Question: I am trying to use Angular.
I am trying to Post Form of Angular, which have been done successfully, it is posting in JSON, But Problem is it only Post the input fields which have values, if i have filled a textbox then it will post that textbox value and fieldname, so how to know in controller which input fields have been posted.
Also how to send it to the model??
Here what i have done so far.
View.
'''
<!DOCTYPE html>
<html xmlns="http://www.w3.org/1999/html">
<head>
<link href="<?php echo base_url(); ?>/styles/formcss.css" rel="stylesheet" type="text/css"/>
<script src="<?php echo base_url(); ?>/scripts/angular.min.js"></script>
</head>
<body ng-app>
<div ng-controller="controller">
<form>
<label for="name">UserID:</label> <input type="text" name="UserID" ng-model="user.UserID" value=""><br>
<label for="UserName">Name:</label> <input type="text" name="UserName" ng-model="user.UserName" value=""><br>
<label for="rollno">In Game Name:</label> <input type="text" name="GameName" ng-model="user.InGameName" value="" ><br>
<label for="father">CNIC Number:</label> <input type="number" name="Cnic" ng-model="user.Cnic" value="" ><br>
<label for="age">Age:</label> <input name="Age" ng-model="user.Age" type="number" value="" ><br>
<label for="email1">Email:</label> <input name="Email" ng-model="user.Email" type="email" value="" ><br>
<label for="email2">Res enter Email:</label> <input id="email2" type="email" name="email2" value="" ><br>
<label for="pass1">Password:</label> <input id="pass1" type="password" name="Pass" ng-model="user.Password" value=""><br>
<label for="pass2">Re enter Password:</label> <input id="pass2" type="password" name="pass2" value="" ><br>
<label style="margin-bottom:-10px; " for="male">Male</label><input class="gen" ng-model="user.Gender" id="male" type="radio" name="g" value="Male"><br>
<label style="margin-bottom:15px;" for="female">Female</label><input class="gen" ng-model="user.Gender" id="female" type="radio" name="g" value="Female"><br>
<label class="dis" for="about" >About:</label> <textarea rows="5" cols="40" id="about" type="text" value=""></textarea><br>
<button style="margin-left: 225px;" ng-click="save()" >Save</button>
</form>
</div>
<script>
function controller ($scope,$http)
{
var angularform="<?php echo base_url(); ?>index.php/datacon/angform"
$scope.save=function()
{
$http.post(angularform, $scope.user);
}
}
</script>
</body>
</html>
'''
Controller:
'''
public function angform()
{
$get=file_get_contents('php://input');
$json_get=json_decode($get);
foreach($json_get as $key=>$value){
// i think something it has to do here.
}
$this->load->model('datamodel');
$this->datamodel->insert($data);
}
'''
here is the screenshot, i have filled three fields so it posted the values of three fields only.

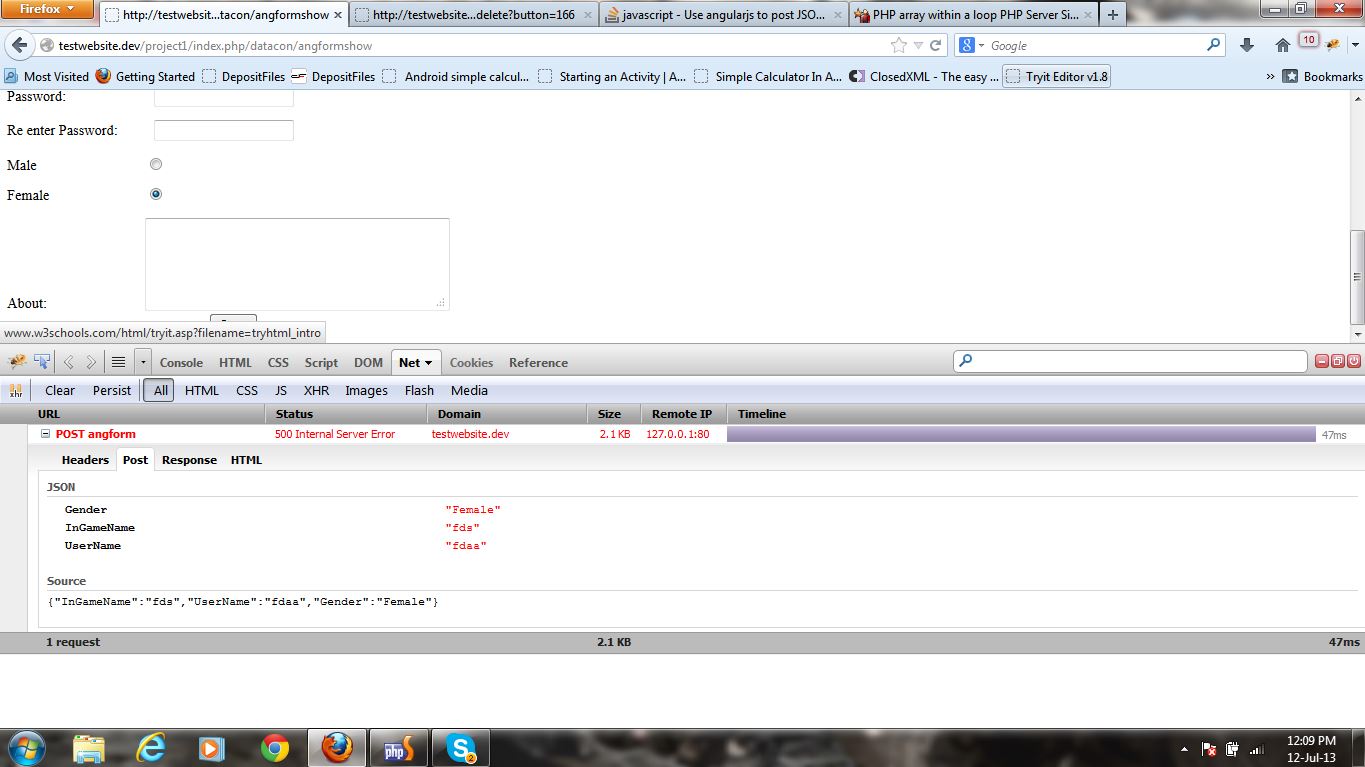
Answer: '''
public function angform()
{
$get=file_get_contents('php://input');
$json_get=json_decode($get);
foreach($json_get as $key=>$value){
$data[$key]=$value; //Worked For Me.
}
$this->load->model('datamodel');
$this->datamodel->insert($data);
}
'''